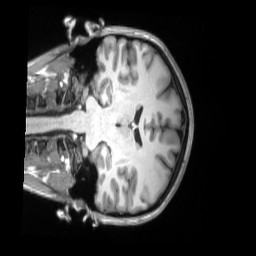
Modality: T1w
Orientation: coronal
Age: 22
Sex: female
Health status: ill
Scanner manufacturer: siemens
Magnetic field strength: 3 T
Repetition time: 2.2 s
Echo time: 0.00157 s